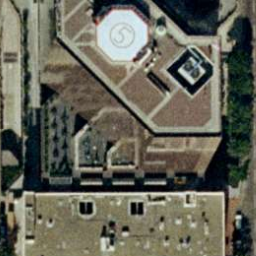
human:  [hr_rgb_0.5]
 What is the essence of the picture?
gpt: buildings